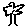
Label: tree